Question: As i mentioned in my title, i want to upload image into the database field. So, whatsoever I have done with my coding part. I'm sharing here. I don't think, there would be any problem with my code, since, i'm getting right output at the screen. But, the problem is, when i opened database, it showing some different output. I don't know, what is wrong in the database, when I try to execute 'select * from PIC'. Then, 'PIC' column shows some unexpected result. Don't know, whether my image is inserting into the table or not.
Thanks !!!
'''
<html>
<head>
<title>Upload</title>
</head>
<body>
<form action="upload" enctype="multipart/form-data" method="post">
<table width="400" align="center">
<tr><td>UserName :</td><td><input type="file" name="userid" id="userid" /></td></tr>
<tr><td><input type="Submit" value="Upload" style="width: 100px; height:30px;"/></td></tr>
</table>
</form>
</body>
'''
This my servlet page:
'''
package fileupload;
import java.io.*;
import java.sql.*;
import java.util.*;
import java.util.regex.*;
import javax.servlet.ServletException;
import javax.servlet.http.*;
import org.apache.commons.fileupload.*;
import org.apache.commons.fileupload.disk.DiskFileItemFactory;
import org.apache.commons.fileupload.servlet.ServletFileUpload;
public class upload extends HttpServlet {
@Override
public void doPost(HttpServletRequest request, HttpServletResponse response) throws ServletException, IOException {
PrintWriter out = response.getWriter();
boolean isMultipart = ServletFileUpload.isMultipartContent(request);
if (!isMultipart) {
out.println("File Not Uploaded");
} else {
FileItemFactory factory = new DiskFileItemFactory();
ServletFileUpload upload = new ServletFileUpload(factory);
List items = null;
try {
items = upload.parseRequest(request);
out.println("items: " + items);
} catch (FileUploadException e) {
e.printStackTrace();
}
FileItem file = (FileItem) items.get(0);
// out.print(file);
Connection conn = null;
String connstr = "jdbc:oracle:thin:@localhost:1521/XE";
String uname = "epolicia";
String password = "admin";
String driver = "oracle.jdbc.OracleDriver";
String sql = null;
try {
Class.forName(driver).newInstance();
conn = DriverManager.getConnection(connstr, uname, password);
// FileInputStream fs = new FileInputStream(savedFile);
sql = "INSERT INTO pic(pic) VALUES(?)";
PreparedStatement st = conn.prepareStatement(sql);
// st.setInt(1,1);
st.setBinaryStream(1, file.getInputStream(), (int) file.getSize());
int rs = st.executeUpdate();
if (rs > 0) {
out.println("Query Executed Successfully++++++++++++++");
}
conn.close();
} catch (Exception e) {
out.println(e.getMessage());
}
}
}
}
'''
Pages are successfully running without any exception. Help will be appreciated.

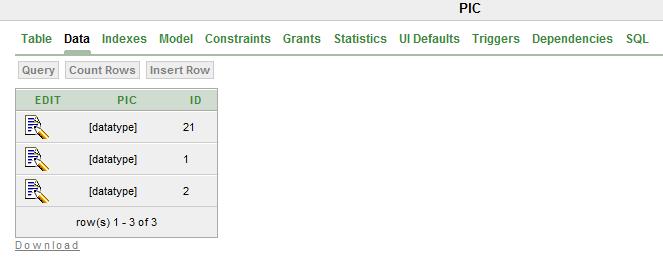
Answer: Finally, I found the solution. Thanks to everyone. I followed the steps which are mentioned in the website, the link, and I'm sharing the same links. So that, others will get the benefits of this.
<URL>
Since, image is being inserted in 'blob' type, which 'binary large object', which can not displayed on that 'sql*plus'. That's why was showing '[datatype]'.